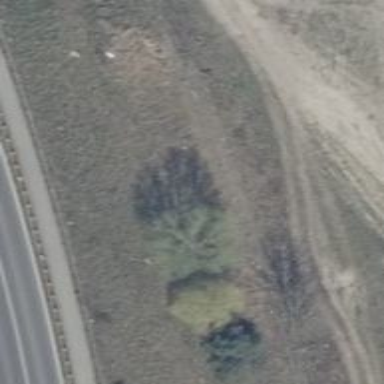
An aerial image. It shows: Single tag "natural: tree."